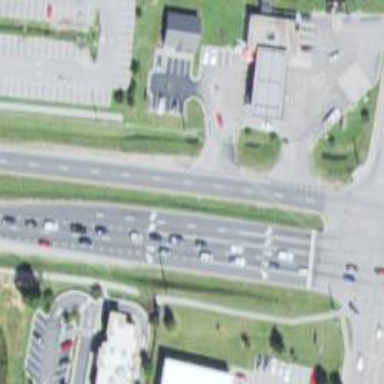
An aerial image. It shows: Asphalt trunk highway.